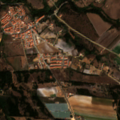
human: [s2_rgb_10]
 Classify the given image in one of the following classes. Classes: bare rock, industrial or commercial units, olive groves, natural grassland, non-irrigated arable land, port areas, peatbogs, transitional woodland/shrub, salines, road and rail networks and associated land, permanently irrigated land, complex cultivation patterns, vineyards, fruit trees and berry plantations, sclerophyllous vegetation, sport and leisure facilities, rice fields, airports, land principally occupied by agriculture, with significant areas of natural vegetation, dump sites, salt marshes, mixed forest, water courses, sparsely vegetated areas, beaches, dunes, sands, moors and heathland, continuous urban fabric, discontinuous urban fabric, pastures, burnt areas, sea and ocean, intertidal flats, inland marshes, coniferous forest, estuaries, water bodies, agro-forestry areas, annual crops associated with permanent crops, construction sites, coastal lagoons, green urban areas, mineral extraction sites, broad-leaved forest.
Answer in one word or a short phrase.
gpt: discontinuous urban fabric, permanently irrigated land, land principally occupied by agriculture, with significant areas of natural vegetation, sclerophyllous vegetation